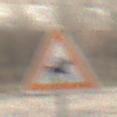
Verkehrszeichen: ReiterLinks
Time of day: MorningAfternoon
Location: Outdoor (Nature)
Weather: PartlyCloudy
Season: Winter
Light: Natural